Question: I don't know how in this case implementation 'margin-bottom' for 'position: absolute' element.
This is css of my element:
'''
font-family: FuturaRoundBold;
display: none;
position: absolute;
left: 15%;
top: -5%;
color: #000;
width: 75%;
padding: 1%;
background-color: rgba(233, 233, 233, 1);
border-radius: 30px;
-webkit-border-radius: 30px;
-moz-border-radius: 30px;
-khtml-border-radius: 30px;
z-index: 2;
'''
Thanks for any ideas!

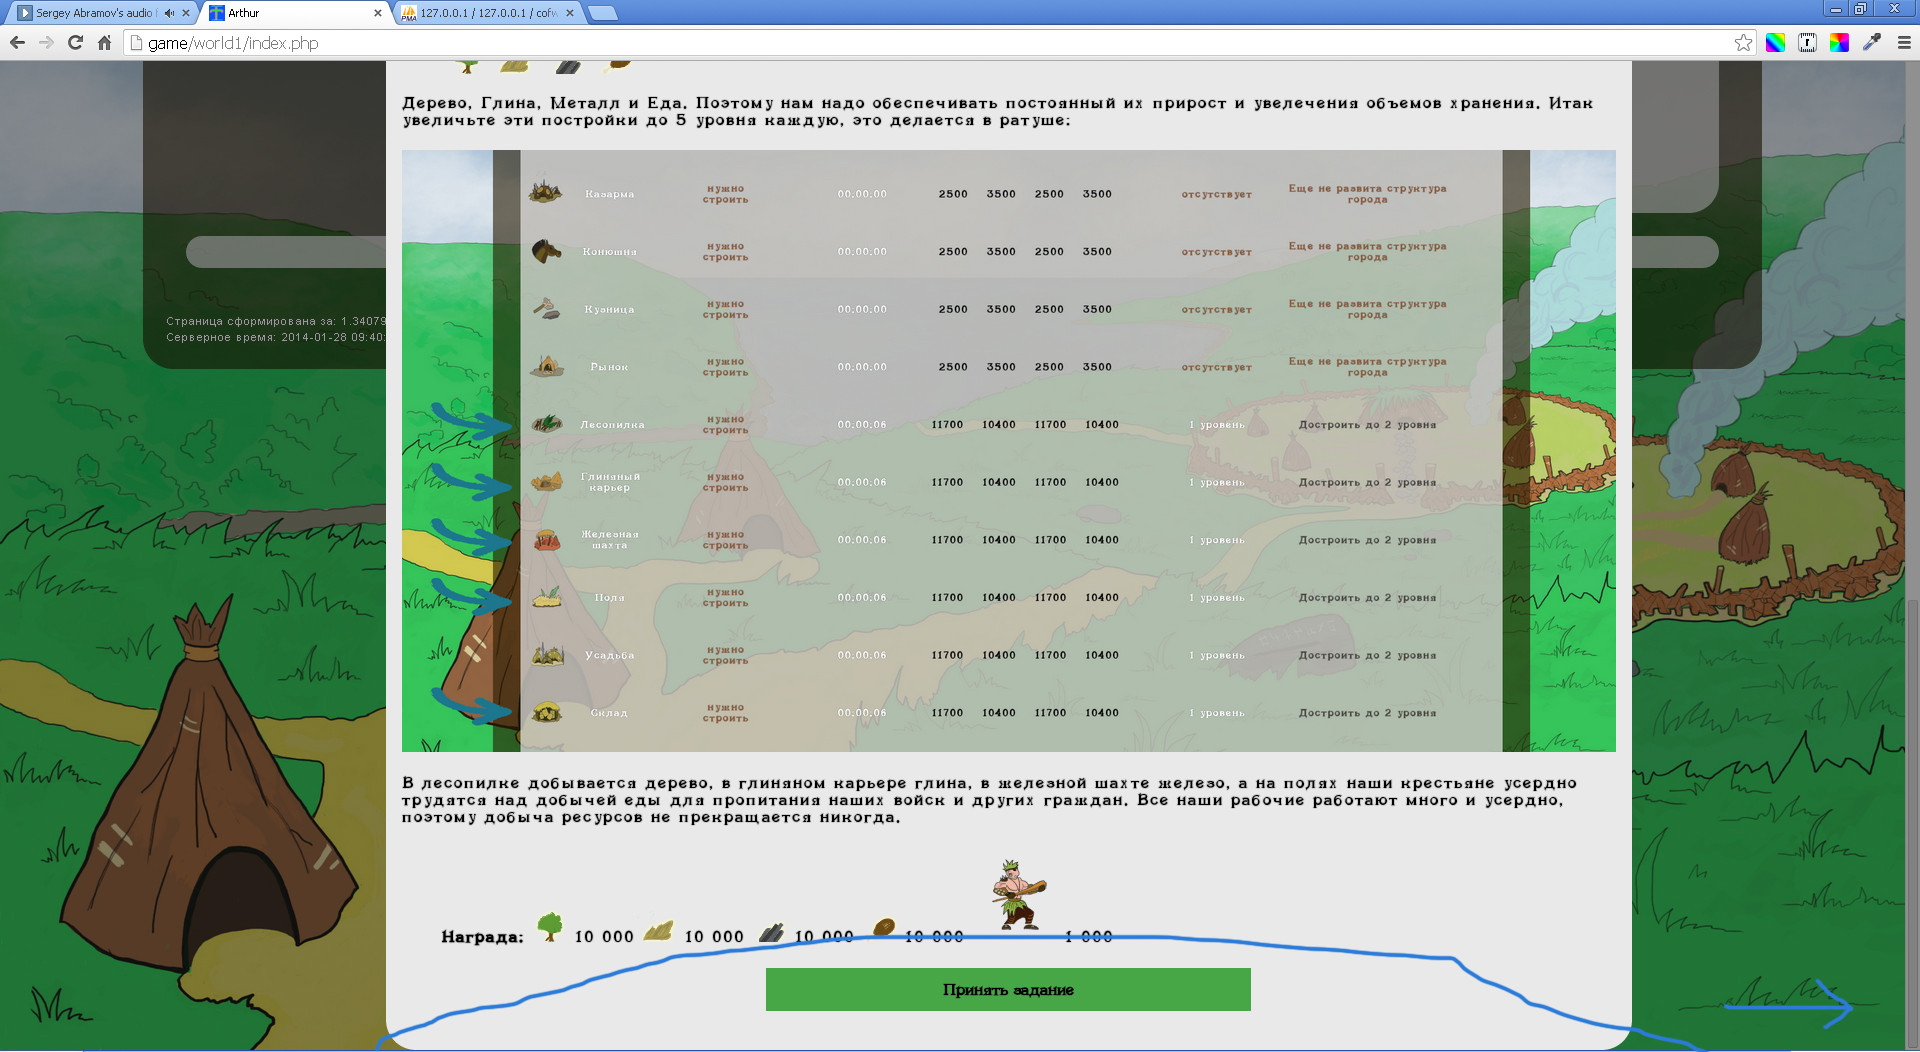
Answer: 'margin-bottom' will only do anything to an 'absolute'ly-positioned element if the element has no top property.
Remove the 'top: -5%' and then your 'margin-bottom' will work.
Or as mentioned in the comments you can also add a transparent div like this
'''
<div class="spacer"></div>
'''
inside your outside div
'''
.spacer {
height: 50px;
margin: 0 0 -50px 0;
/* margin: 20px 0 -50px 0; use this if you want #container to have a 'bottom padding', in this case of 20px */
background: transparent; /* you'll need this if #container's parent element has a different background from #container itself */
}
'''
courtesy : Joey